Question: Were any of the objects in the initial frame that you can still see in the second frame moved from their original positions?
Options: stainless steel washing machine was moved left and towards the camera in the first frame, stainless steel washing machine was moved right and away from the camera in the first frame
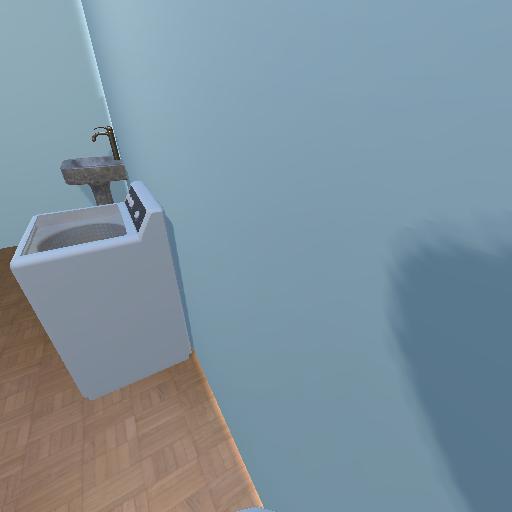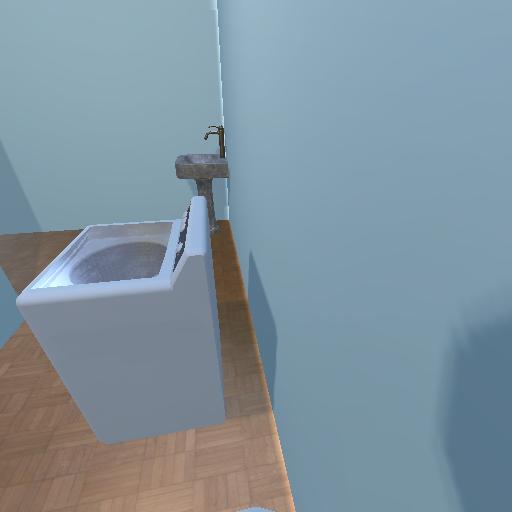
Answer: stainless steel washing machine was moved left and towards the camera in the first frame